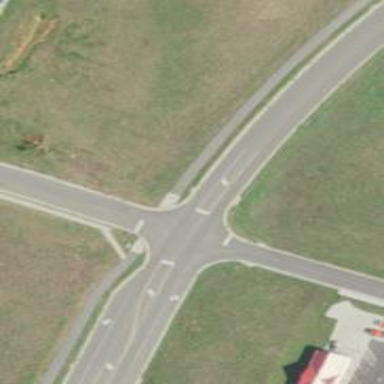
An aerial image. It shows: Unmarked crossing on cycleway.